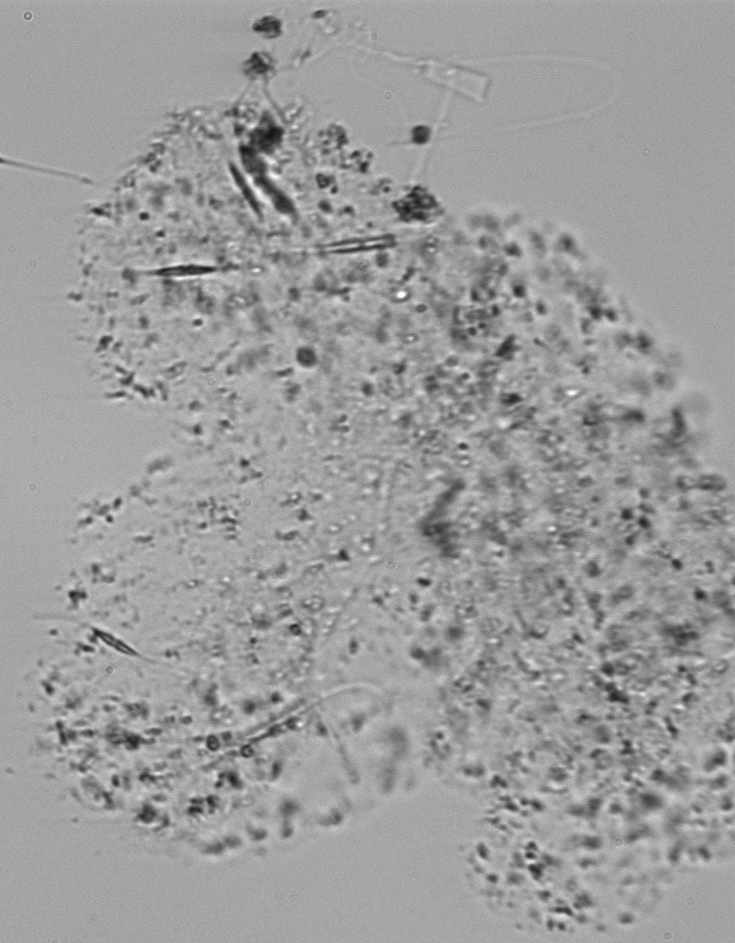
Label: Phaeocystis